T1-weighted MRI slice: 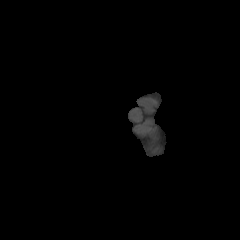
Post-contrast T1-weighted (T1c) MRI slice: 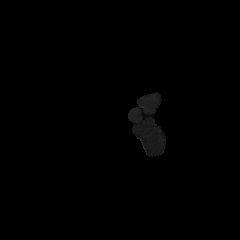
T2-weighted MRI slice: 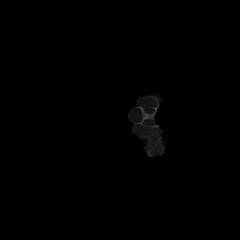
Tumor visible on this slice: no